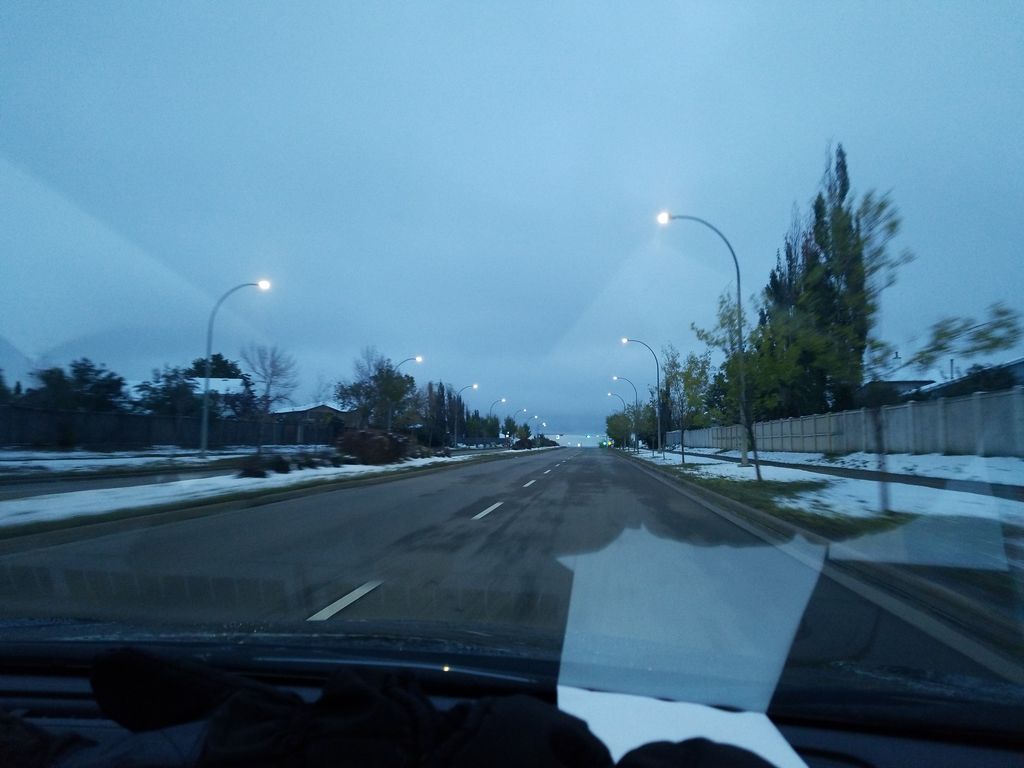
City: edmonton